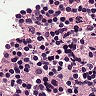
Metastatic tissue present: no